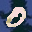
Label: 0